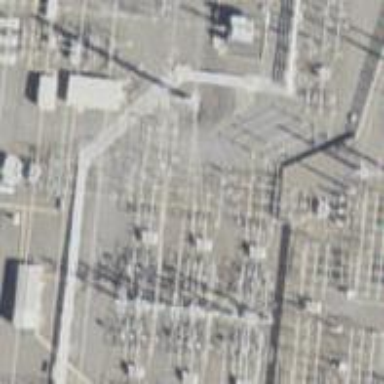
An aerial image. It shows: Switch for power supply.